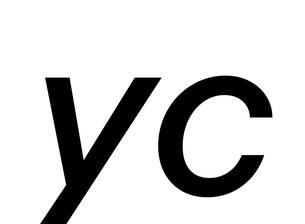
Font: InstrumentSans-Italic_Medium_Italic